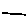
Label: line